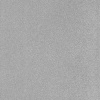
Atmospheric dust classification: dusty